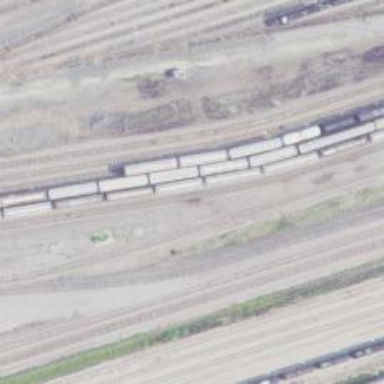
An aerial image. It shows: Railway yard.